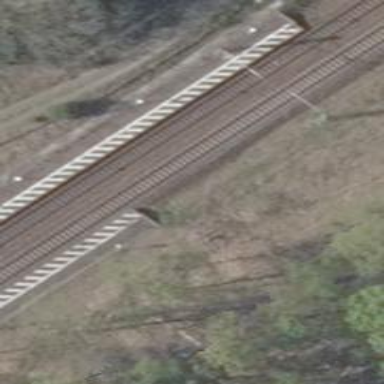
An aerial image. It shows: Close-up of railway platform edge.